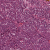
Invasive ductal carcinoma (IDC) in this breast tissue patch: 1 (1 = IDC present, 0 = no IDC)